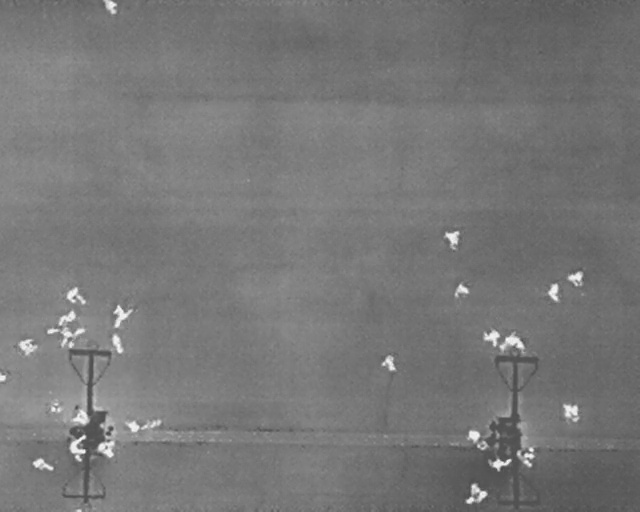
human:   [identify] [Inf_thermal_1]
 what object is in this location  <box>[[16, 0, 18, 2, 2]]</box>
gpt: <ref>1 medium person at the top left</ref>

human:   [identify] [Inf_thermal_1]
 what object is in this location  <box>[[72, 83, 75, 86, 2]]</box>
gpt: <ref>1 medium person at the bottom right</ref>